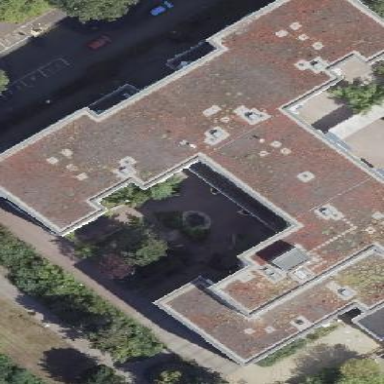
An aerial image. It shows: Part of building is shown in the image.